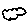
Label: cloud